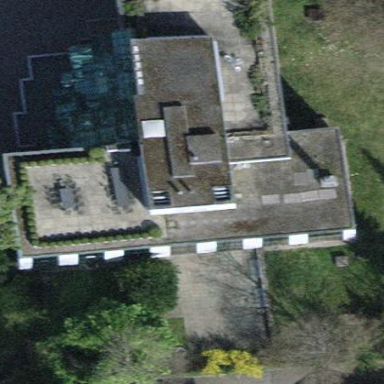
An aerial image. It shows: Flat roof forming part of building.